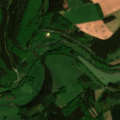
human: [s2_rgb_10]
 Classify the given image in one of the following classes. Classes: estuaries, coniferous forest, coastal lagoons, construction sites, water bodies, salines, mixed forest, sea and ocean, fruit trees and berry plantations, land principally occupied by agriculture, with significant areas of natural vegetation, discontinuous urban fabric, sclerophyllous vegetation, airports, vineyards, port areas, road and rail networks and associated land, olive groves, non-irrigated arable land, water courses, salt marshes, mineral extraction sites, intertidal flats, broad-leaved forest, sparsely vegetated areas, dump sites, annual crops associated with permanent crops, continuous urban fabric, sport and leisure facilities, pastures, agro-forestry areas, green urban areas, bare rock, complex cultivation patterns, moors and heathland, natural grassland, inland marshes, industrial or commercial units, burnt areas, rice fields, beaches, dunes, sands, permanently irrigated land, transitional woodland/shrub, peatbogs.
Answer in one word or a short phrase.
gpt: non-irrigated arable land, pastures, land principally occupied by agriculture, with significant areas of natural vegetation, broad-leaved forest, coniferous forest, mixed forest